Interaction volume radius: 5 \u00c5
Interaction volume height: 25 \u00c5
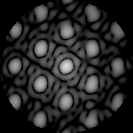
Disorder parameter: 0.1574